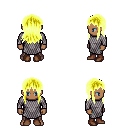
a pixel art fantasy rpg character, male body template, human, dark skin, chain mail, teal pants, gold unkempt hairstyle, brown shoes, four views (front, back, left, right), 2x2 character sprite sheet, small pixel art, hard edges, no anti-aliasing